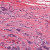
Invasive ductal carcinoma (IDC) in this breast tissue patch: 1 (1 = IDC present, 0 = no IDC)